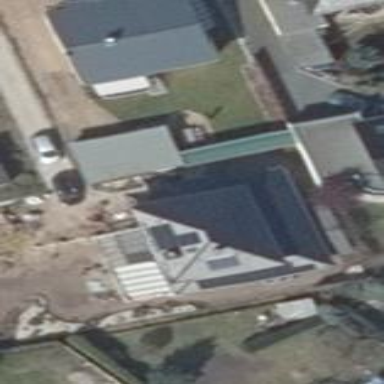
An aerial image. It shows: Detached building with pyramidal roof shape.